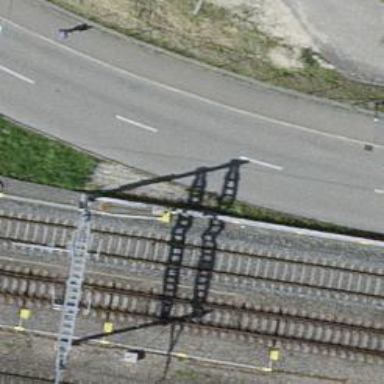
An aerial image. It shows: Single railway track with electrification through contact line.